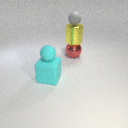
small cyan rubber sphere in front of large yellow metal cylinder